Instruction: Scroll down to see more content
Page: traveler
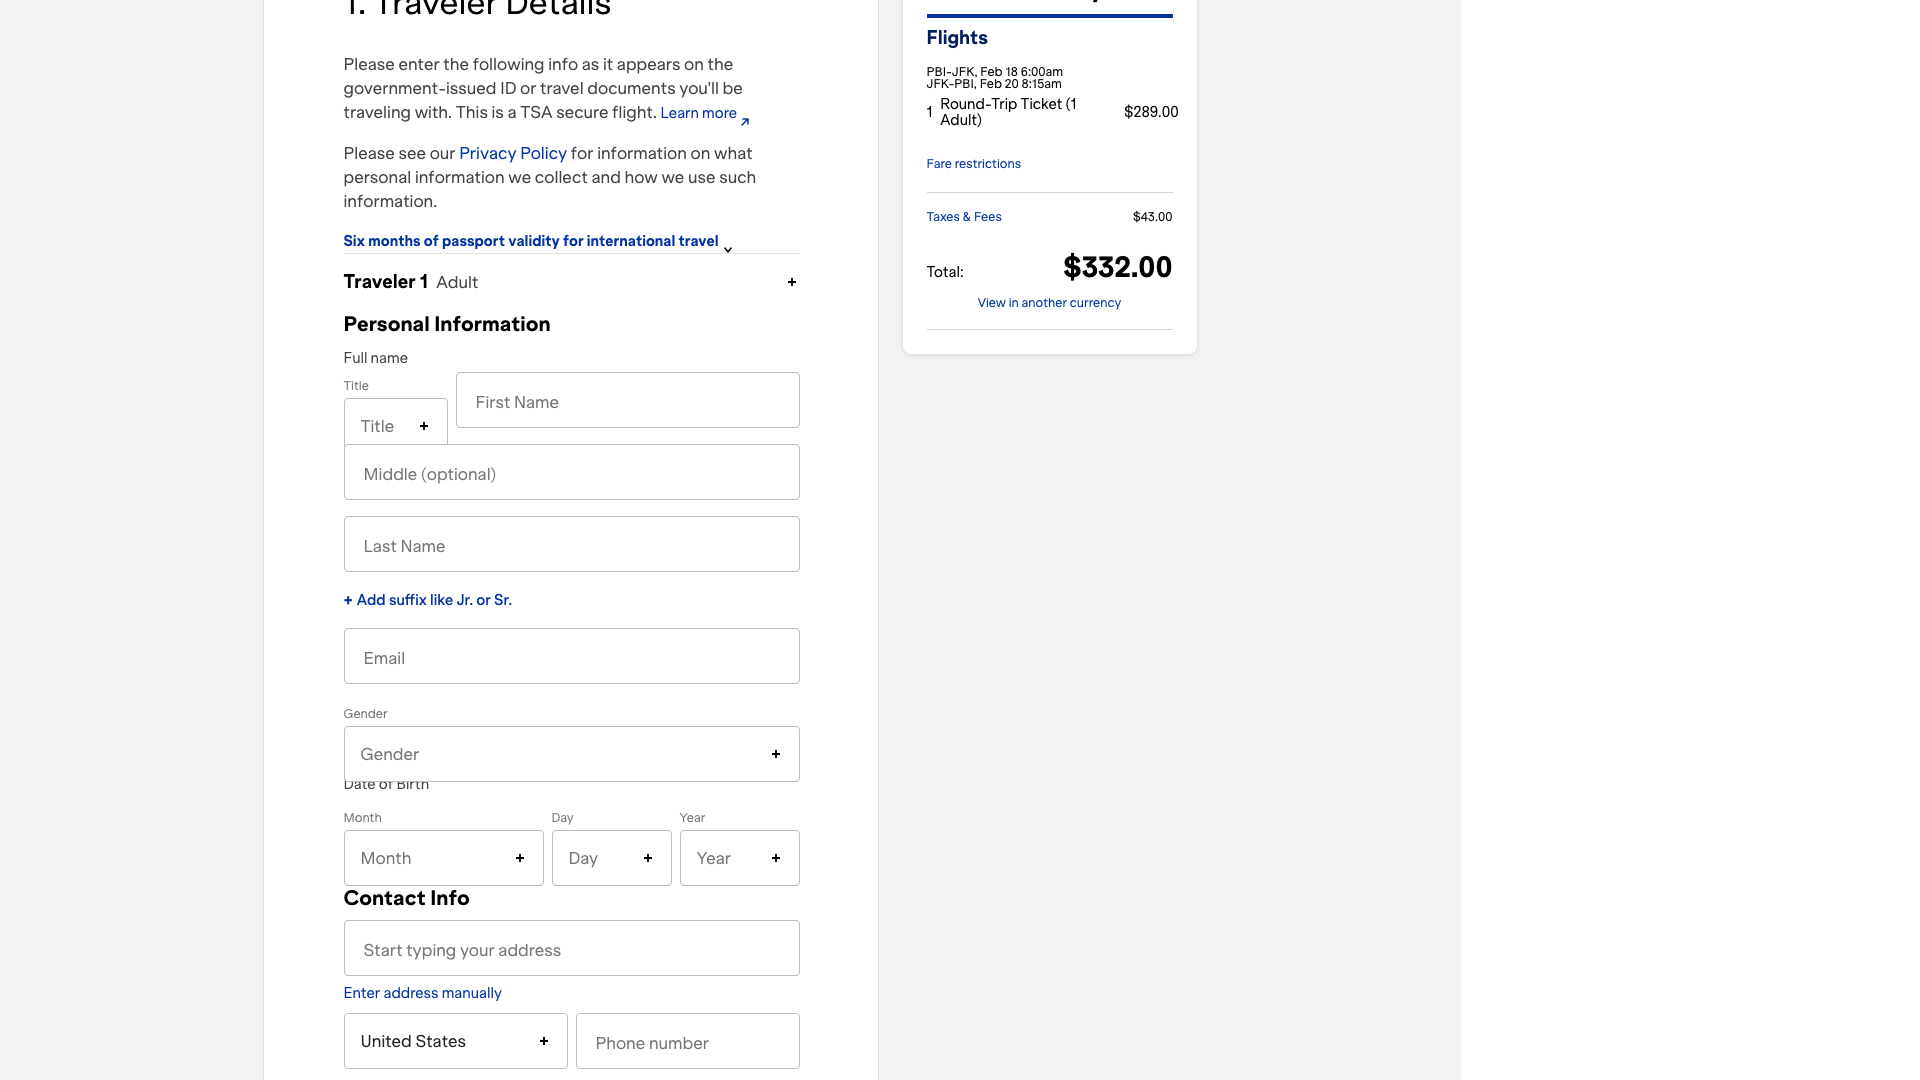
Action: scroll